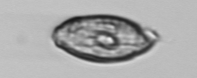
Label: Katodinium_or_Torodinium